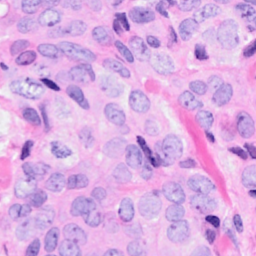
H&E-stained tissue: Breast